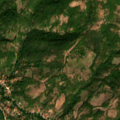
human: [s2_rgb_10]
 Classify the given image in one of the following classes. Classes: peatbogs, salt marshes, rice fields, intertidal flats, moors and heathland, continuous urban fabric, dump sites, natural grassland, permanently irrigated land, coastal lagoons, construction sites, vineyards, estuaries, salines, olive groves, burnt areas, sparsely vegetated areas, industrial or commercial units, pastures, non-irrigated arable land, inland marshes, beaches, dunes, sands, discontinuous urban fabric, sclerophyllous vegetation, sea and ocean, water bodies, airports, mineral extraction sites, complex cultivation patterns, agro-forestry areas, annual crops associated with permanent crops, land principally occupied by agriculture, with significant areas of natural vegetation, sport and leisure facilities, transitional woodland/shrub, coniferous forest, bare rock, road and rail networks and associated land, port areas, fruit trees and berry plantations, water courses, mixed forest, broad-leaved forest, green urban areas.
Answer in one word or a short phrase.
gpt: discontinuous urban fabric, land principally occupied by agriculture, with significant areas of natural vegetation, broad-leaved forest, transitional woodland/shrub